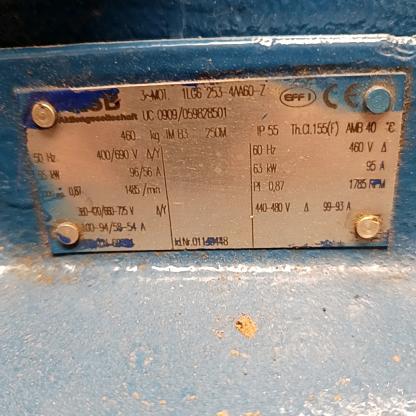
Klasa: tabliczka-znamionowa